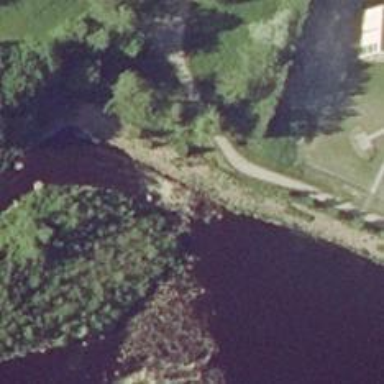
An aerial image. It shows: Weir along the waterway.